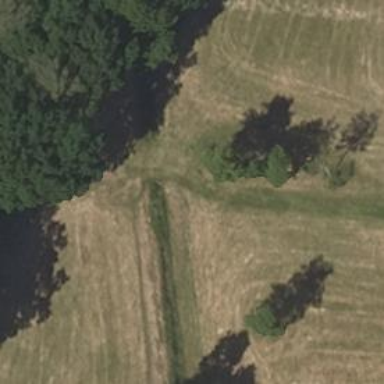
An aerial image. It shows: Grass track with grade4 quality surface.